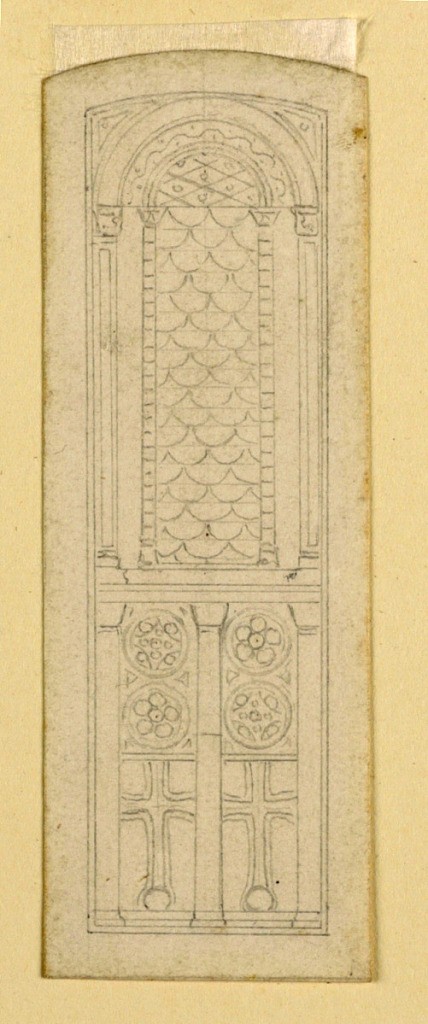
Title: Study for a Church Window
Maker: John La Farge, American, 1835–1910
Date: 1890–1900
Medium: Graphite on paper
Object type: Drawing
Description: Design for a church window with scale-like design in center and double panel below, with two roundrels and cross in each side.